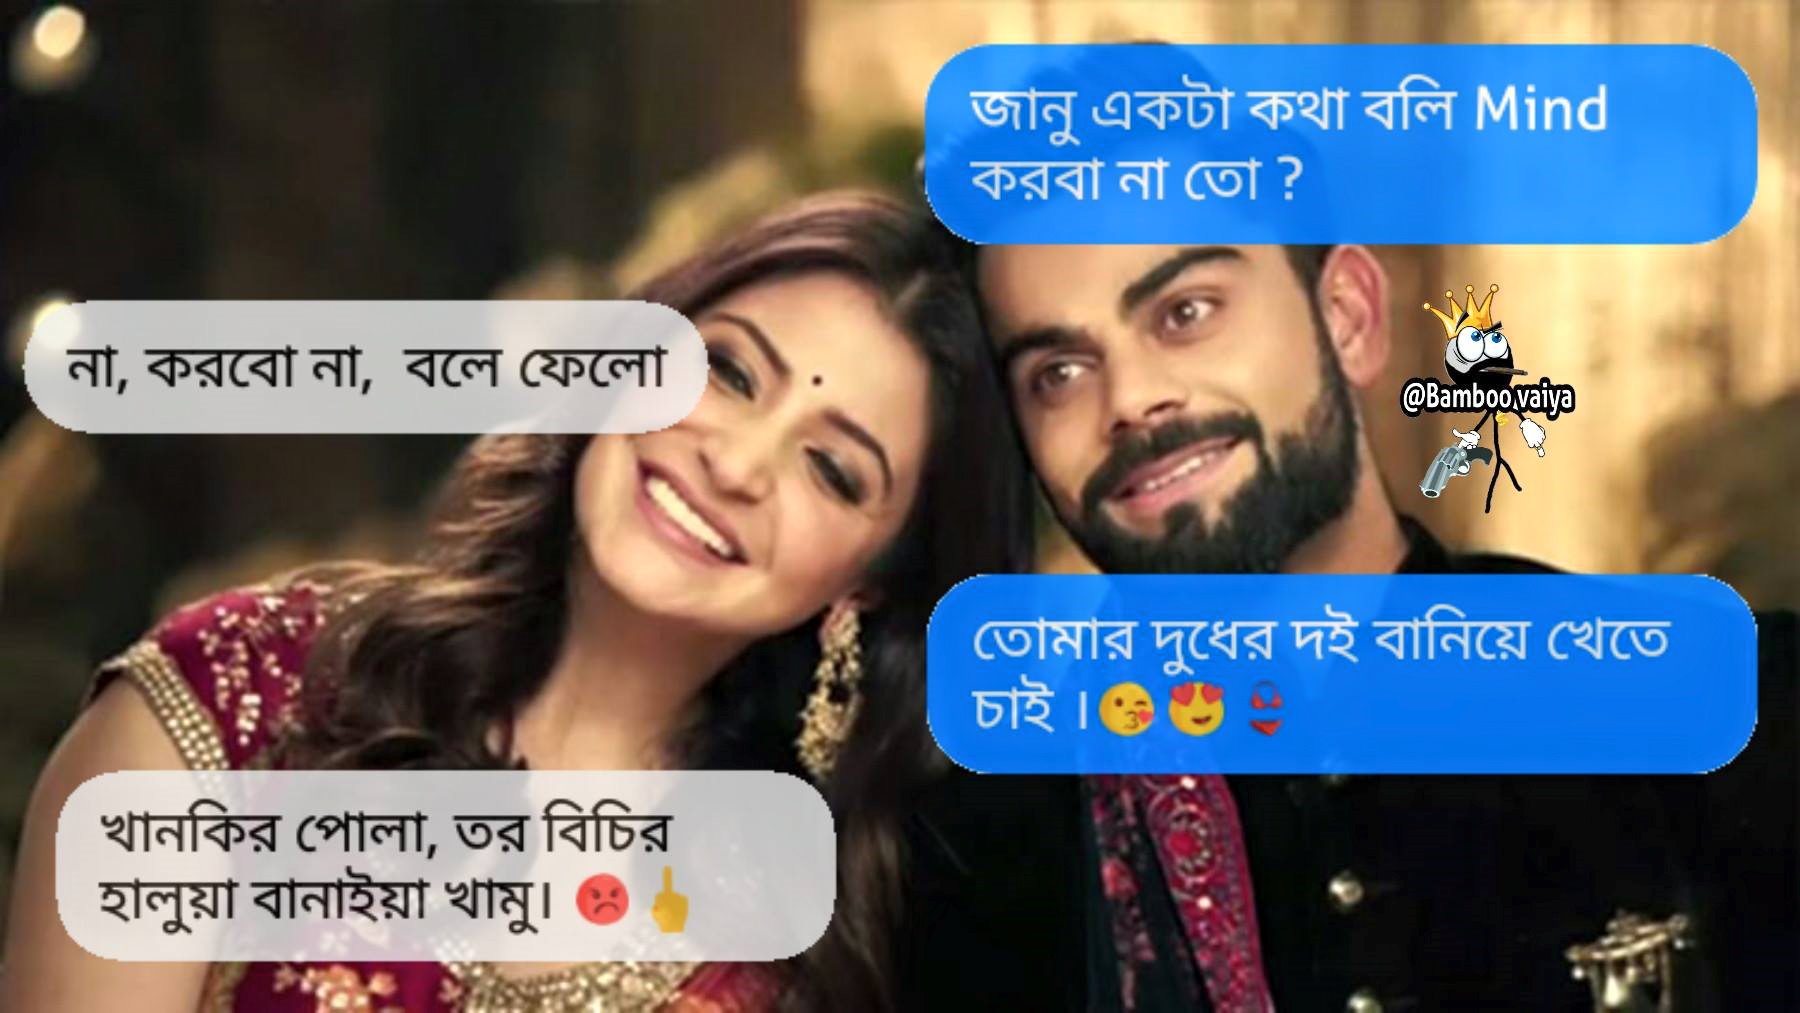
Text: জানু একটা কথা বলি Mind করবা না তো ?  না, করবো না, বলে ফেলো     তোমার দুধের দই বানিয়ে খেতে চাই ।   খানকির পোলা, তর বিচির হালুয়া বানাইয়া খামু ।
Label: Hate
Hate category: Personal Offence
Targeted group: Individual